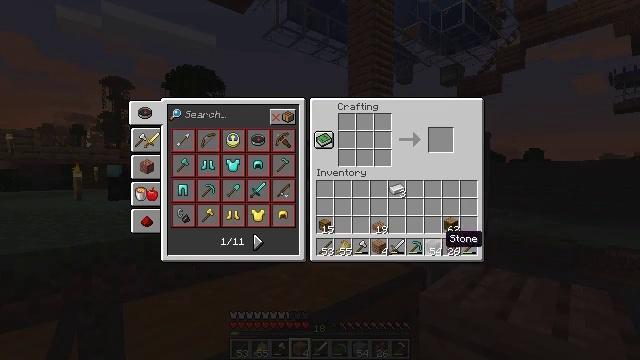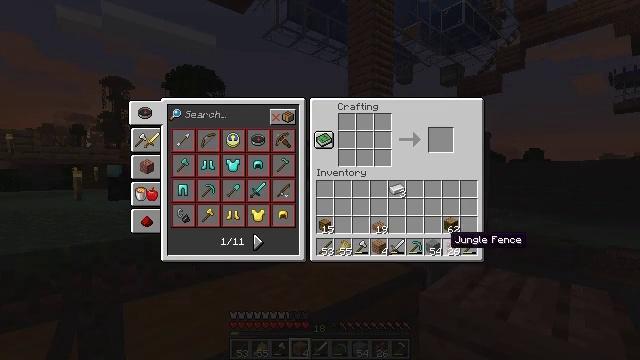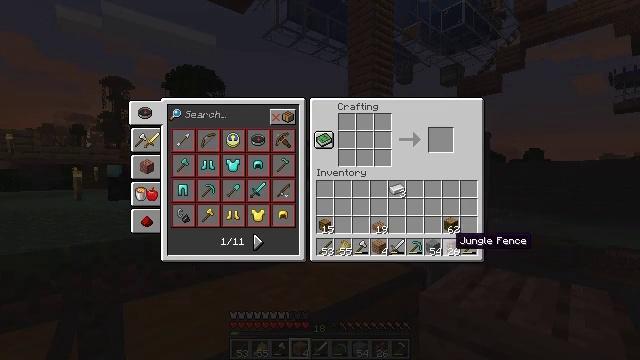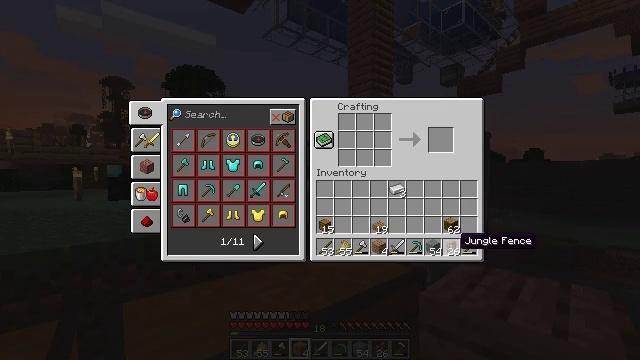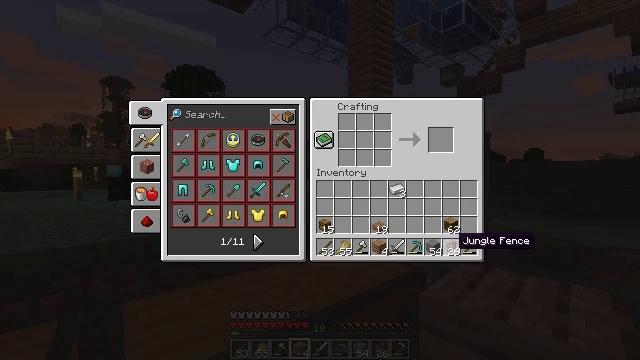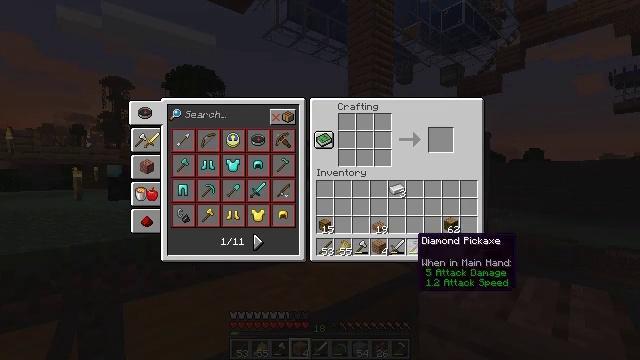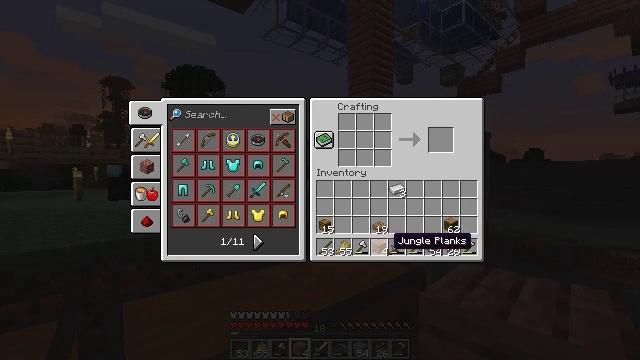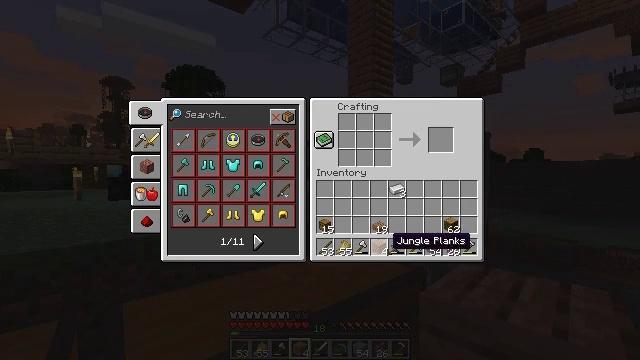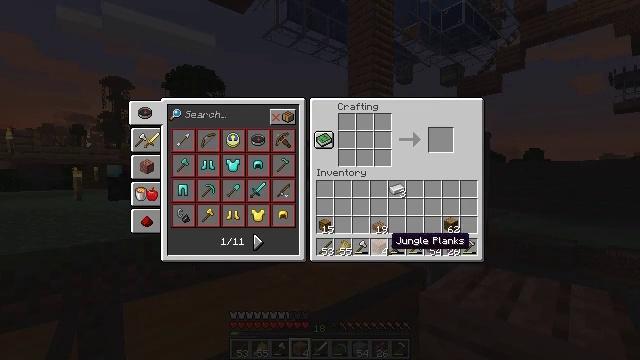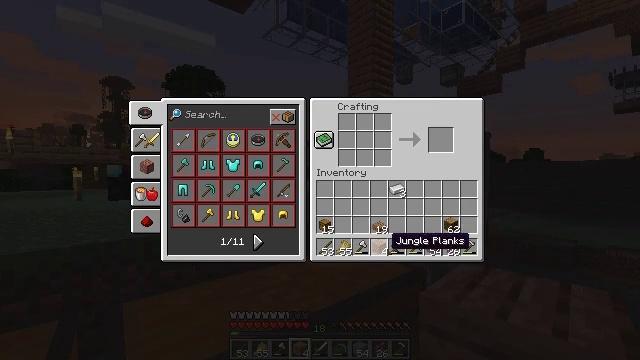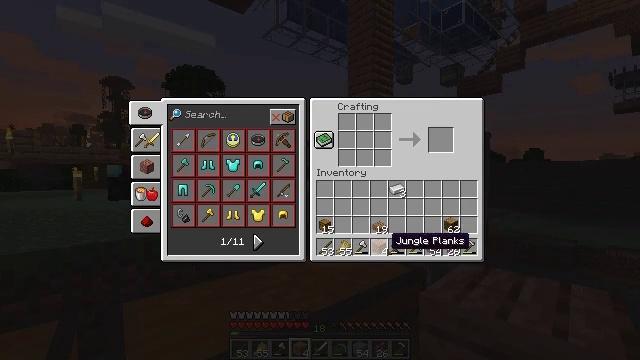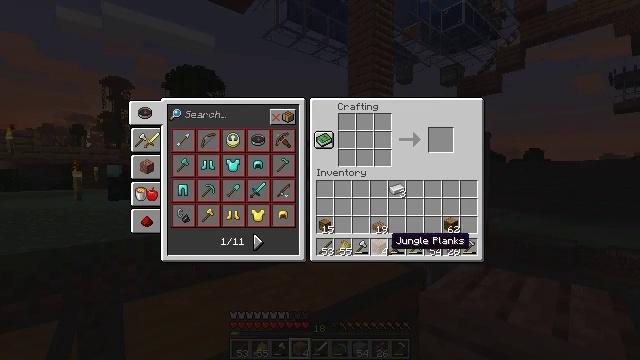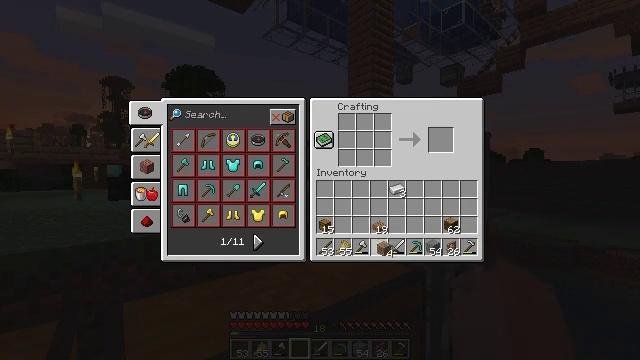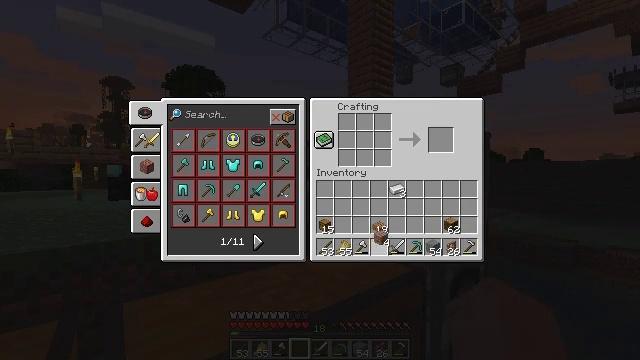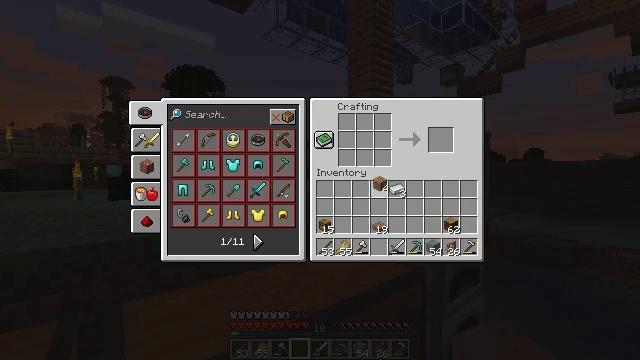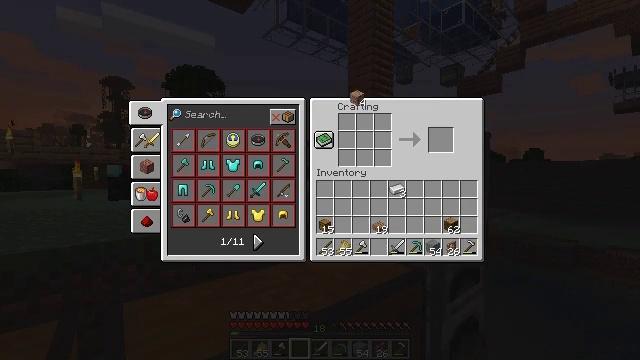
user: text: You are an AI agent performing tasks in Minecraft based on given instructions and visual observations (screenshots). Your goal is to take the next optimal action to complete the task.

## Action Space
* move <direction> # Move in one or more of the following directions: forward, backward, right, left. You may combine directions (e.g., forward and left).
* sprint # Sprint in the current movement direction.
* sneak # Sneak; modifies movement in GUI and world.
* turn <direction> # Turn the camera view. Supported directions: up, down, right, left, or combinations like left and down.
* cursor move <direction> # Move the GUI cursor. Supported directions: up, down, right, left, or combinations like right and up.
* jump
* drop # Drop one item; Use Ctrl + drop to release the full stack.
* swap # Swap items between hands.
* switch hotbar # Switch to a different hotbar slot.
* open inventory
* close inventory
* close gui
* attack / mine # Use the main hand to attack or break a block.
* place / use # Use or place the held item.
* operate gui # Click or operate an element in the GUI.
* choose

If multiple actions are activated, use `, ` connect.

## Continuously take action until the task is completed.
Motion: motion action
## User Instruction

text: Take jungle planks to craft a jungle fence gate.
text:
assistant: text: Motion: no_op
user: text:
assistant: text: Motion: no_op
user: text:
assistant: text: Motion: no_op
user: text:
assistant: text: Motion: no_op
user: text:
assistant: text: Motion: cursor move left
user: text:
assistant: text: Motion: cursor move left
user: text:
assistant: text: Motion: no_op
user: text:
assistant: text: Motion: no_op
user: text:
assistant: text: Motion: no_op
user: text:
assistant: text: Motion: no_op
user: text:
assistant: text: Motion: no_op
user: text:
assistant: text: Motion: operate gui
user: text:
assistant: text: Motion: cursor move up, operate gui
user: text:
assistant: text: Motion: cursor move up
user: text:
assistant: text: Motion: cursor move left and up
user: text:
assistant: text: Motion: cursor move up
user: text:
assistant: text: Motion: no_op
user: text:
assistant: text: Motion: no_op
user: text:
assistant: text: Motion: no_op
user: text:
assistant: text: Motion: cursor move down
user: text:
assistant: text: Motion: cursor move down
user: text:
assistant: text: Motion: cursor move down
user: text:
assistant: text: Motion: no_op
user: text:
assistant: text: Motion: no_op
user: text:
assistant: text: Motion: no_op
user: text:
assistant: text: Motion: no_op
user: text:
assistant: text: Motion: no_op
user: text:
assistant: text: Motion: no_op
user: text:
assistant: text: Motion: no_op
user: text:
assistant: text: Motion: no_op